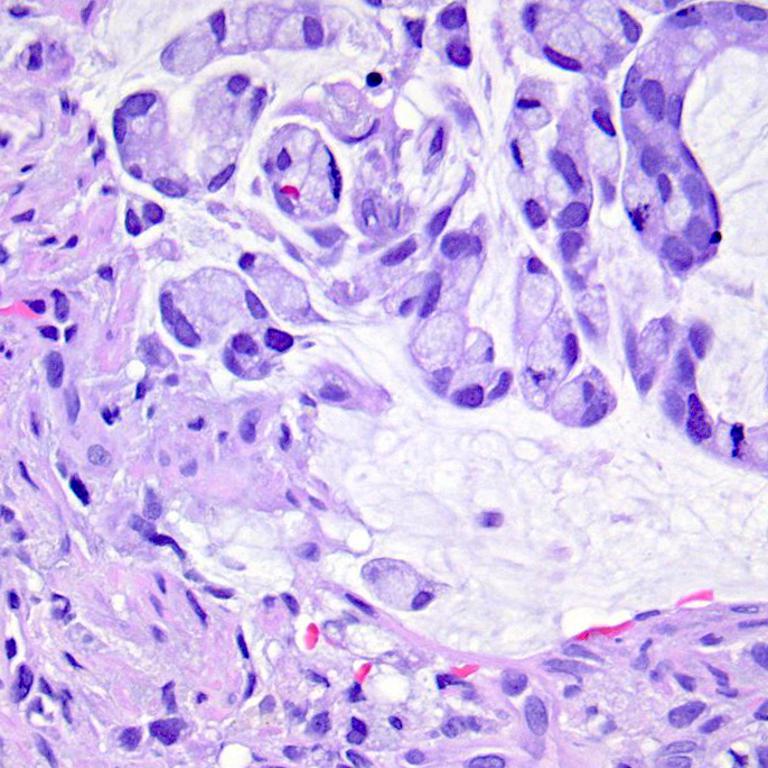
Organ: colon
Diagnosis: adenocarcinomas